Field crop: maize
Growth stage: 2
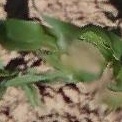
Species: maize